CT angiography, arterial phase; slice 417 of 508; volume shape [512, 512, 508], voxel spacing [0.6797, 0.6797, 1.5] mm
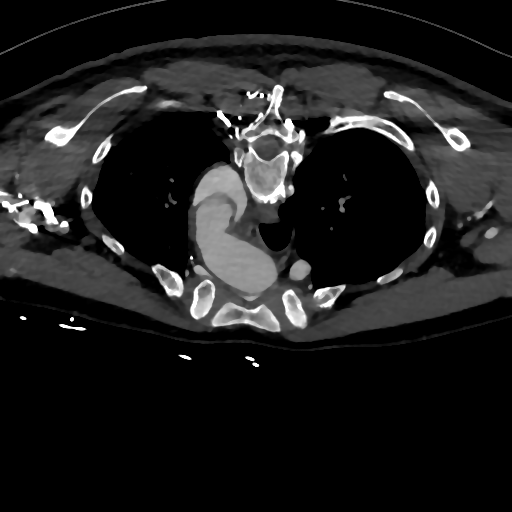
True lumen volume: 184.84 mL
False lumen volume: 122.84 mL